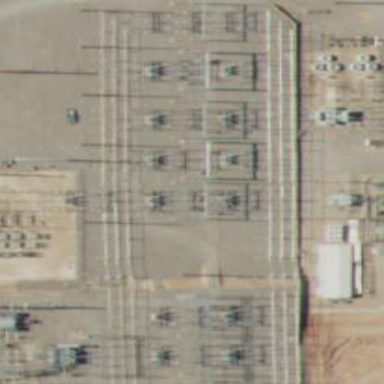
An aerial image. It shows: Switch used for power control.